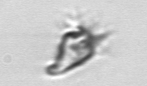
Label: Paratontonia_gracillima